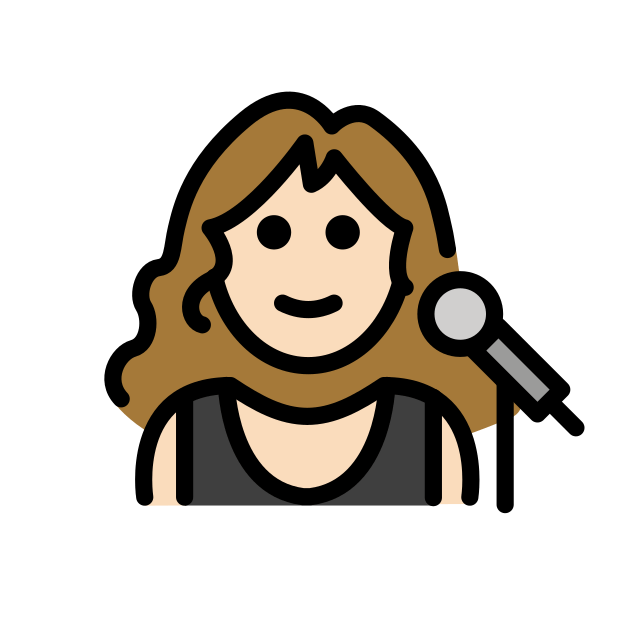
woman singer: light skin tone